Question: My stored procedure works fine in my SQL EXEC query. It inserts into my DB but does not when I call it from C# though it does not throw an error. What is happening.
My C# Code:
'''
con.Open();
transaction = con.BeginTransaction();
cmd = new SqlCommand("InsertIndent", con, transaction);
cmd.CommandType = CommandType.StoredProcedure;
cmd.Parameters.Add("@IP_No", SqlDbType.VarChar, 15);
cmd.Parameters["@IP_No"].Value = indent.IP_No;
cmd.Parameters.Add("@Stat", SqlDbType.VarChar, 1);
cmd.Parameters["@Stat"].Value = indent.Status;
cmd.Parameters.Add("@Reference_No", SqlDbType.VarChar, 15);
cmd.Parameters["@Reference_No"].Value = indent.Reference_No;
cmd.Parameters.Add("@Remarks", SqlDbType.VarChar, 30);
cmd.Parameters["@Remarks"].Value = indent.Remarks;
cmd.Parameters.Add("@Update_Time", SqlDbType.DateTime);
cmd.Parameters["@Update_Time"].Value = indent.Update_Time;
cmd.Parameters.Add("@User_Id", SqlDbType.VarChar, 15);
cmd.Parameters["@User_Id"].Value = indent.User_Id;
cmd.Parameters.Add("@Log_Id", SqlDbType.BigInt);
cmd.Parameters["@Log_Id"].Value = indent.Log_Id;
cmd.Parameters.Add("@Shift_Id", SqlDbType.Int);
cmd.Parameters["@Shift_Id"].Value = indent.Shift_Id;
result = cmd.ExecuteNonQuery().ToString();
log.Debug("connection.cs : inside addNewIndent,for IpNo " + indent.IP_No);
con.Close();
'''
My values while Tracing

My Stored Procedure:
'''
[InsertIndent]
(
@IP_No varchar(15),
@Stat varchar(1),
@Reference_No varchar(15),
@Remarks varchar(30),
@Update_Time DATETIME,
@User_Id varchar(15),
@Log_Id bigint,
@Shift_Id int
)
AS
BEGIN
DECLARE @Indent_No varchar(20)
set @Indent_No= (SELECT TOP 1 In_Id from Id_Generation WITH(NOLOCK))
INSERT INTO IP_Indent(IP_No,Indent_No,Status,Reference_No,Remarks,User_Id,Log_Id,Shift_Id,Update_Time)
VALUES(@IP_No,@Indent_No,@Stat,@Reference_No,@Remarks,@User_Id,@Log_Id,@Shift_Id,@Update_Time)
Update Id_Generation set In_Id=In_Id+1;
END
'''
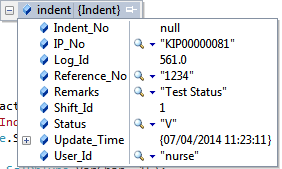
Answer: Since you've started a transaction, you'll also need to <URL> before you close the connection, otherwise the change will be rolled back.
On another note, why not use an IDENTITY for that 'Id_Generation' counter column? As it stands, if 2 concurrent callers call your proc, they could both wind up with the same value of 'Id_Generation'.
Also, note that 'SqlConnection' and 'SqlCommand' are both 'Disposable' - e.g. wrapping both in a 'using' statement will ensure that resources are released ASAP.